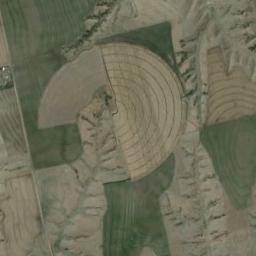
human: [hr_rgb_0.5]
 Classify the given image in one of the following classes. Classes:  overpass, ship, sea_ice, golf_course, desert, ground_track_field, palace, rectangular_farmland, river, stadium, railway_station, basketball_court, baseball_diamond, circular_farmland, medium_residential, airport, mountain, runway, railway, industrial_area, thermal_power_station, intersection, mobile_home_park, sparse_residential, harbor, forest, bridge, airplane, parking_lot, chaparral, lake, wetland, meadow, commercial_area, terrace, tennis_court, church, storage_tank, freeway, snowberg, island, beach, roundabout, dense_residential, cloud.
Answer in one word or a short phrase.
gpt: circular_farmland